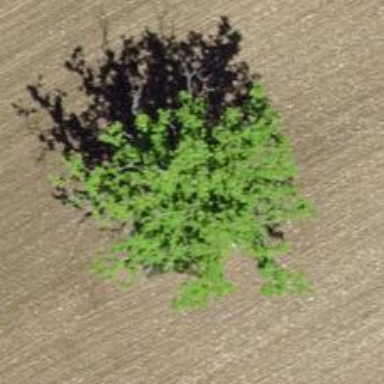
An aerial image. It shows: Single tag "natural: tree."